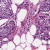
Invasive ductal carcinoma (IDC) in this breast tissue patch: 0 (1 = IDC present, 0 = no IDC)